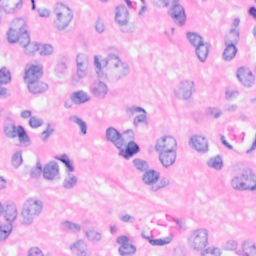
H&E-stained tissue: Breast